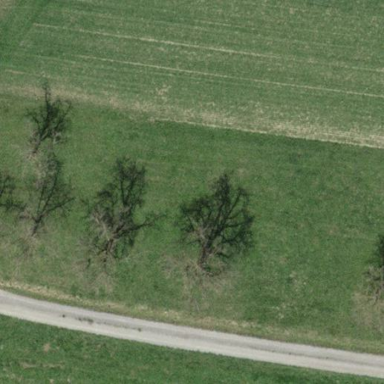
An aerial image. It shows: Orchard.